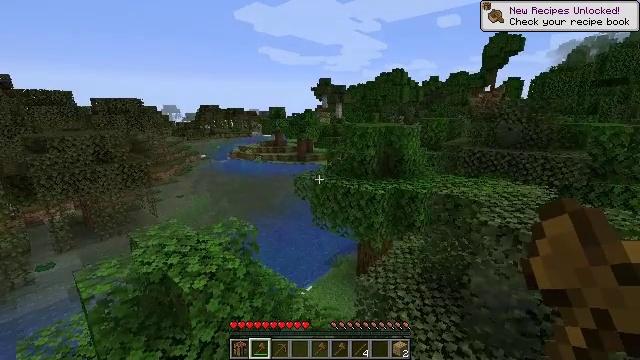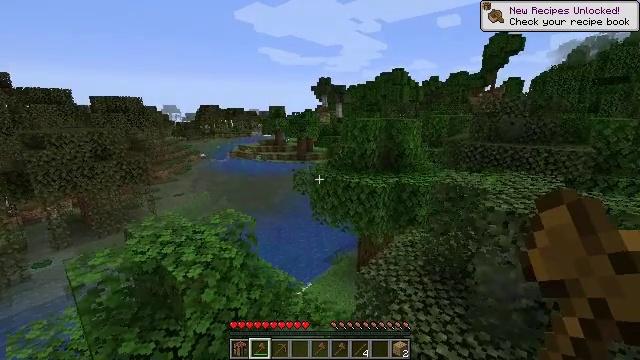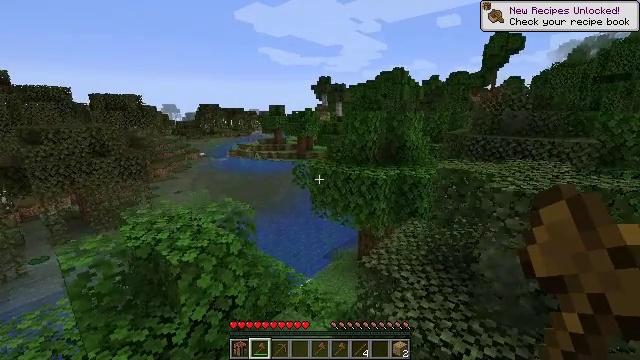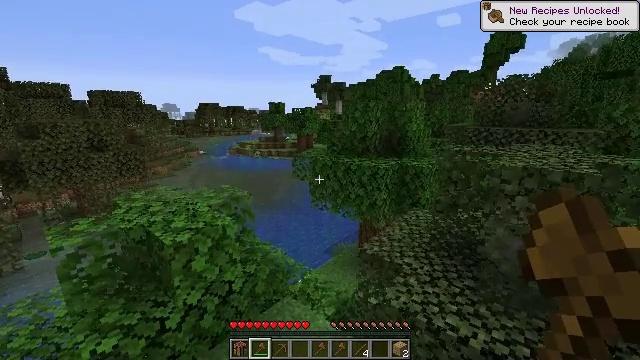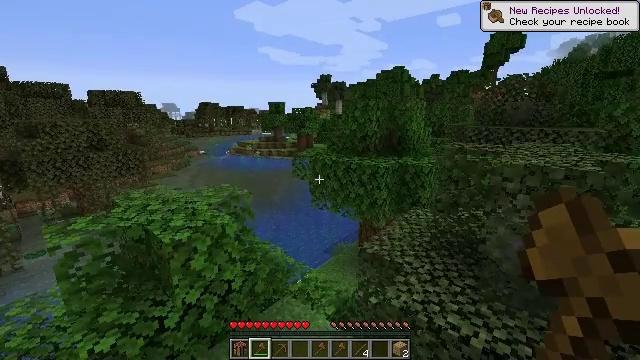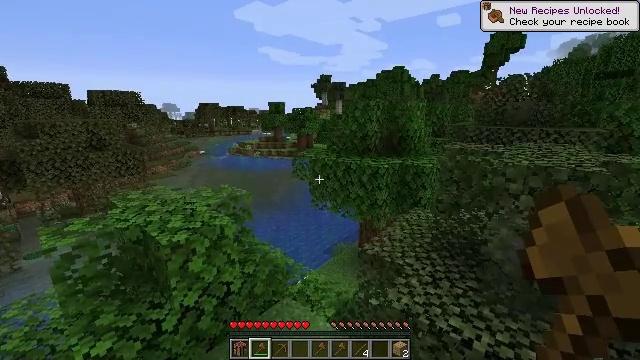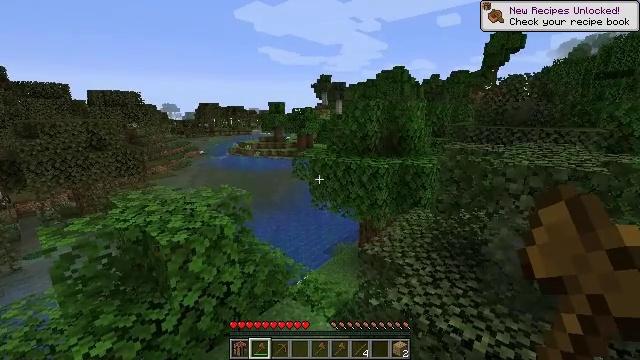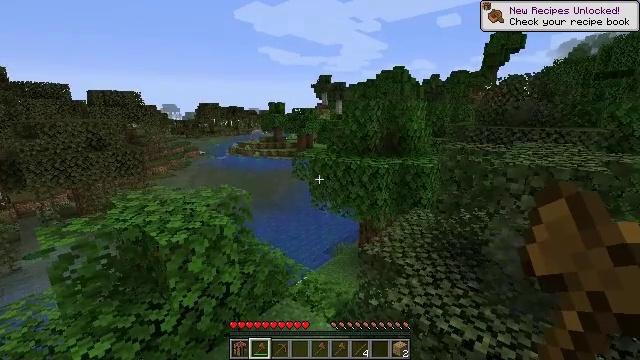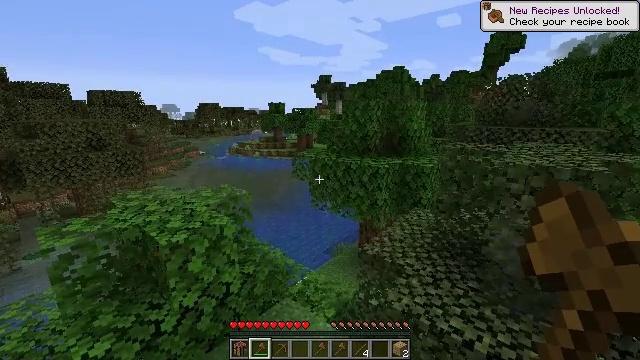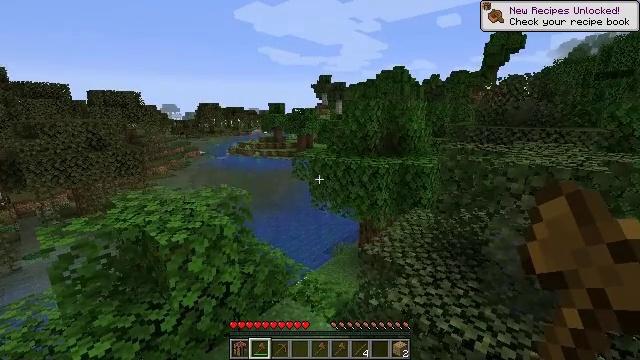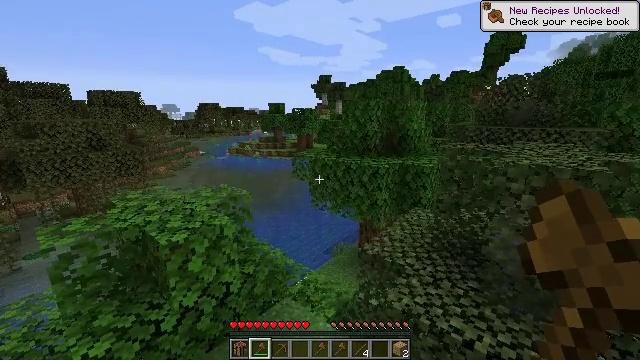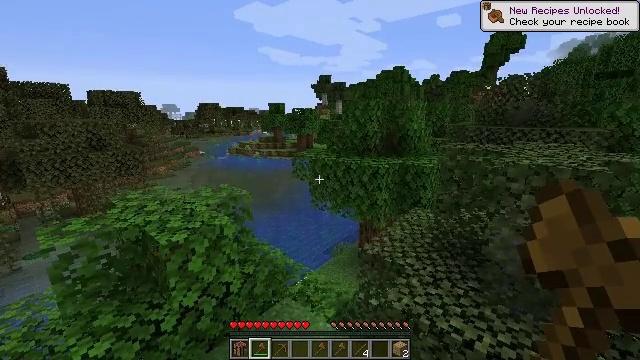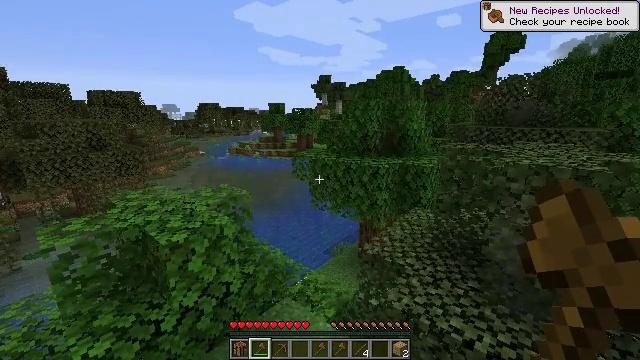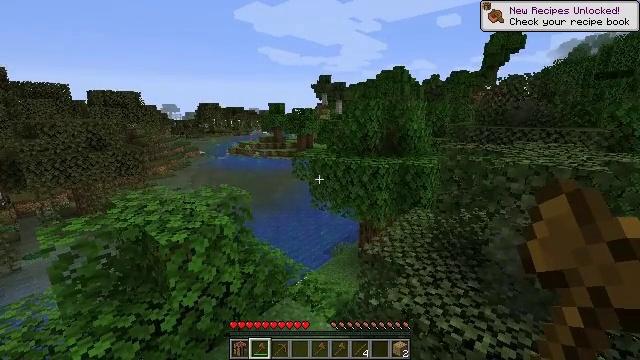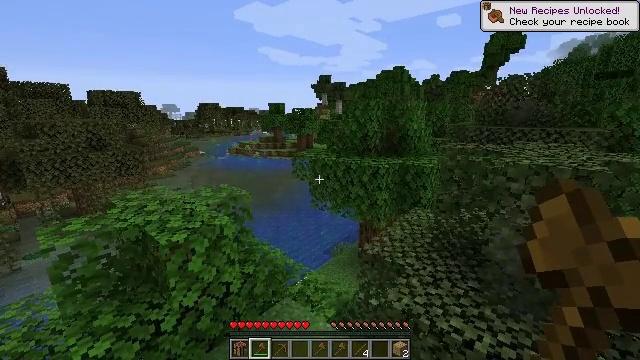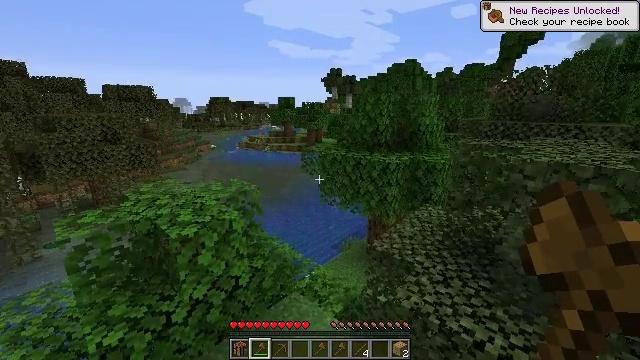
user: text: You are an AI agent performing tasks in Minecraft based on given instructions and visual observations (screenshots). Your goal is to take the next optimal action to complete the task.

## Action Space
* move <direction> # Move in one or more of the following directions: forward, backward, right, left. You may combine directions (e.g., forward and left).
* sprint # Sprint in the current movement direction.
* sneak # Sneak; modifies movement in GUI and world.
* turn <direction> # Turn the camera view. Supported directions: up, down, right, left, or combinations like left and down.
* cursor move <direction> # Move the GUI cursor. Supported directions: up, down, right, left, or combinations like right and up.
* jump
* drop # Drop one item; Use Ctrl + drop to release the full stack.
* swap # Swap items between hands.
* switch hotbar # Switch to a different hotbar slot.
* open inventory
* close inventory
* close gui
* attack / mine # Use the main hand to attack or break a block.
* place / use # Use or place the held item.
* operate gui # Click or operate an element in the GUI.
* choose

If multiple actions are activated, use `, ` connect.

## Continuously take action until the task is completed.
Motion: motion action
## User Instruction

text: Fish and kill the salmon.
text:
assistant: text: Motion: no_op
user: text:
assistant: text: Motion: no_op
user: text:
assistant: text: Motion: no_op
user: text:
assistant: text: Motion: no_op
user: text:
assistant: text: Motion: no_op
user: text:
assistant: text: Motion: no_op
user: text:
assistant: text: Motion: no_op
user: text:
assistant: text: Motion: no_op
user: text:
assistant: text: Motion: no_op
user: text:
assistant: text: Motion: no_op
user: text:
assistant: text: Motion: no_op
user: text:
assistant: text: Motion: no_op
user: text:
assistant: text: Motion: no_op
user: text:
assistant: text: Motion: no_op
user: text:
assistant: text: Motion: move forward, turn left and down
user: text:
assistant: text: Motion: move forward, turn left and down
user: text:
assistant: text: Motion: move forward, turn left and down
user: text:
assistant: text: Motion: move forward, turn left and down
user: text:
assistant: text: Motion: move forward, turn left and down
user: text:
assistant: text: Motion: move forward, turn left
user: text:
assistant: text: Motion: move forward, turn left
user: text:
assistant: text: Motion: move forward, turn left
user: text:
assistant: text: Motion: move forward, turn left
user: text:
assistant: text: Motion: move forward, turn left
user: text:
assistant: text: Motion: move forward, turn left
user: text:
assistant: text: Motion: move forward, turn left
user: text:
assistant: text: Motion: move forward, turn left
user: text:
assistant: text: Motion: move forward, turn left
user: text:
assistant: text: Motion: move forward, turn left
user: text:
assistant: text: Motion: move forward, sprint